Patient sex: M
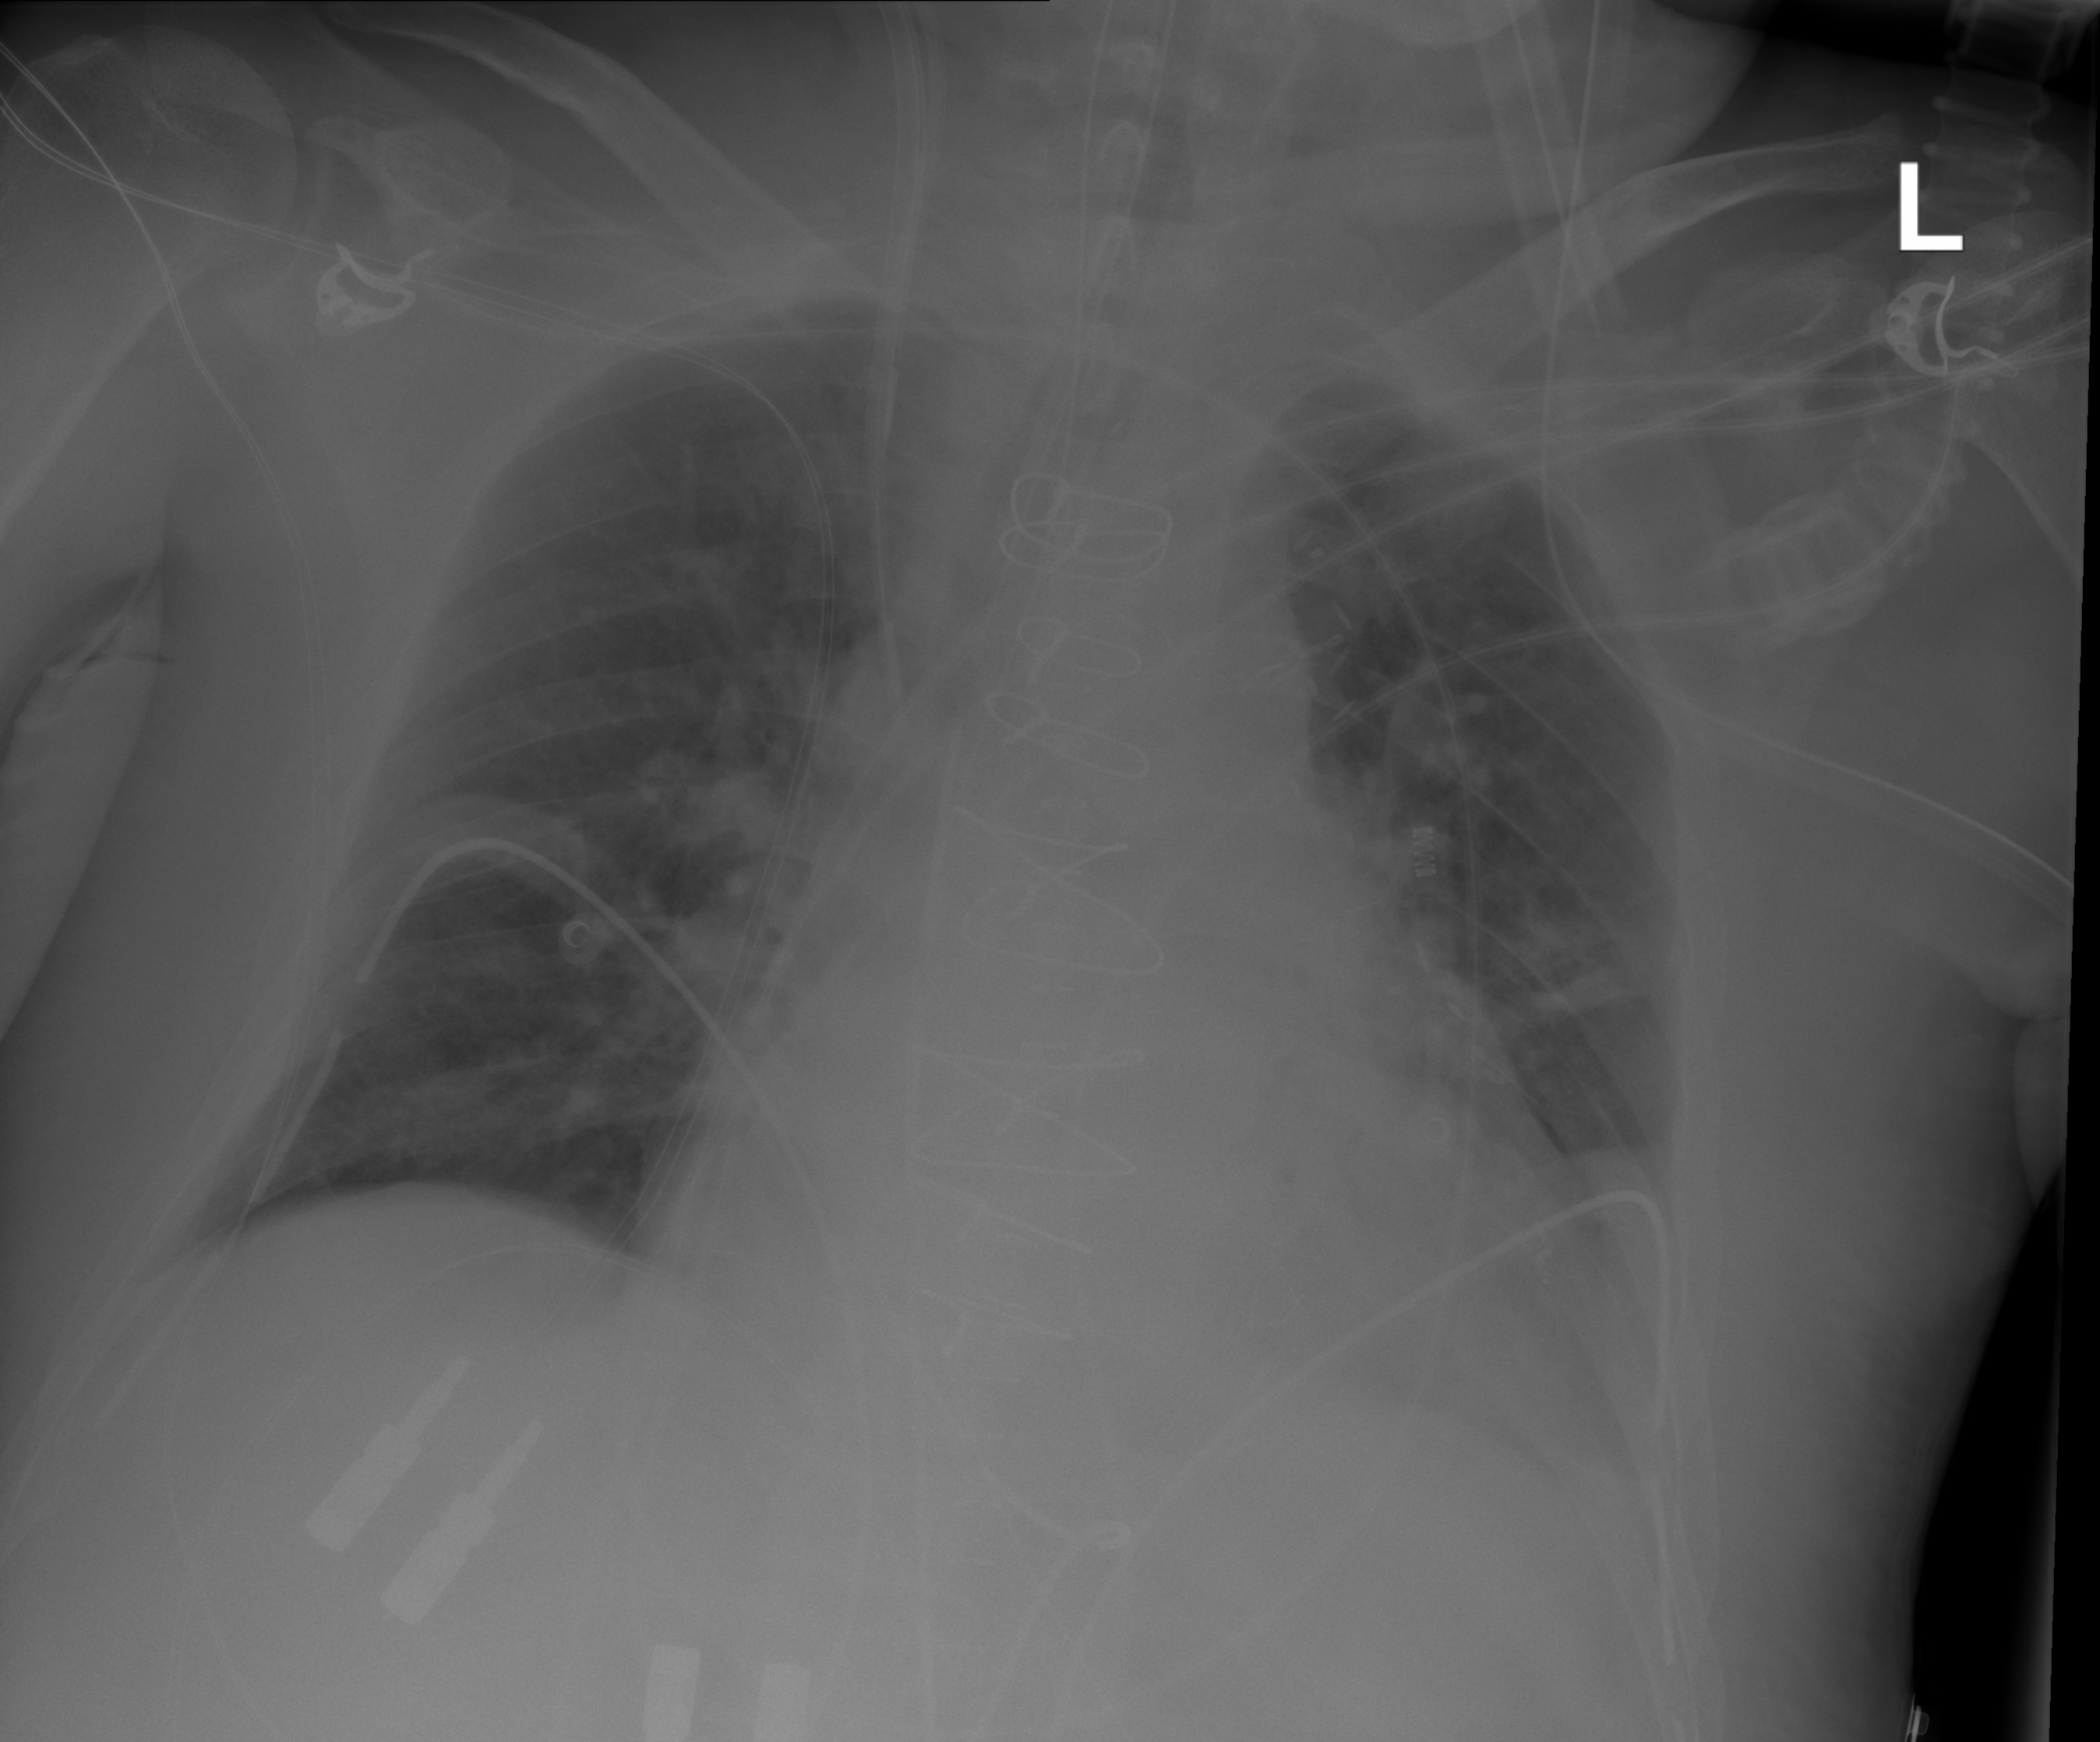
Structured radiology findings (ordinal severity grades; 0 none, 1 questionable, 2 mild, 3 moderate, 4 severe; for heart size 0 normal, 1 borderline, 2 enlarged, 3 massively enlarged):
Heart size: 2
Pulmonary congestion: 2
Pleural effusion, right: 2
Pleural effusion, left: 1
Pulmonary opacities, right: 0
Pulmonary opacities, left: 2
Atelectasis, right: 0
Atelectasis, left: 1